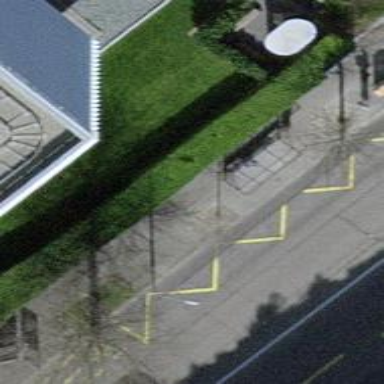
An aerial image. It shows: Sidewalk with asphalt surface leading to public transport platform. The platform has shelter.